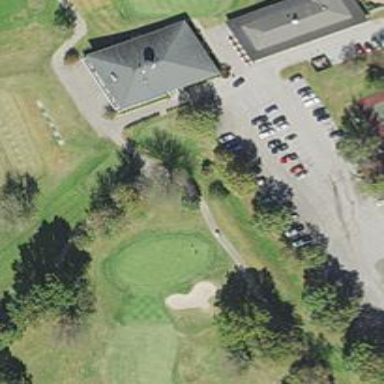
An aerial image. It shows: Service road used as golf cart path.